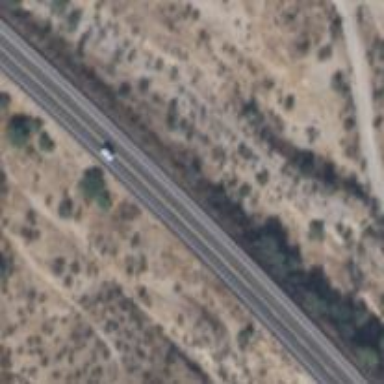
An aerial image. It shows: Abandoned road.